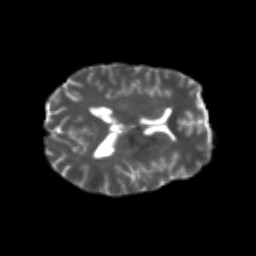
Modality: T2w
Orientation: axial
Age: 24
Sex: male
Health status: healthy
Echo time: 0.074 s